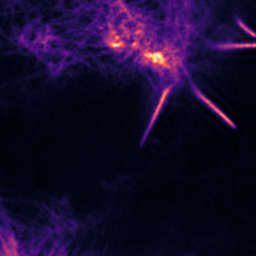
Label: Super-resolution F-actin image